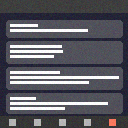
Screen state: on